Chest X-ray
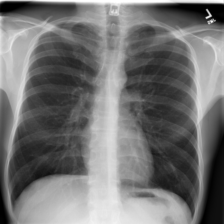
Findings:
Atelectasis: negative
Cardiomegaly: negative
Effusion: negative
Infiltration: negative
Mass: negative
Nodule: negative
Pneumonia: negative
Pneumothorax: negative
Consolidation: negative
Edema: negative
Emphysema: negative
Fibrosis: negative
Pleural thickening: negative
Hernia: negative